Field crop: maize
Growth stage: 2
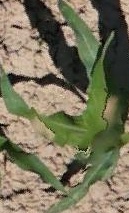
Species: maize